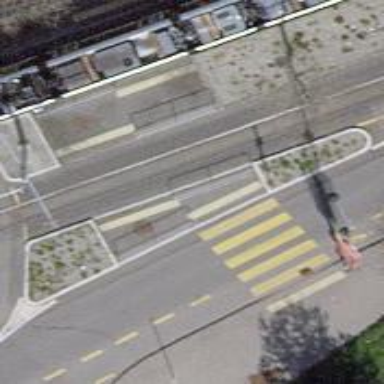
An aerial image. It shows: Kerb serving as barrier.